Field crop: maize
Growth stage: 2
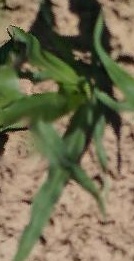
Species: maize